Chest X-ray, PA view. Patient: 36 years old, sex F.
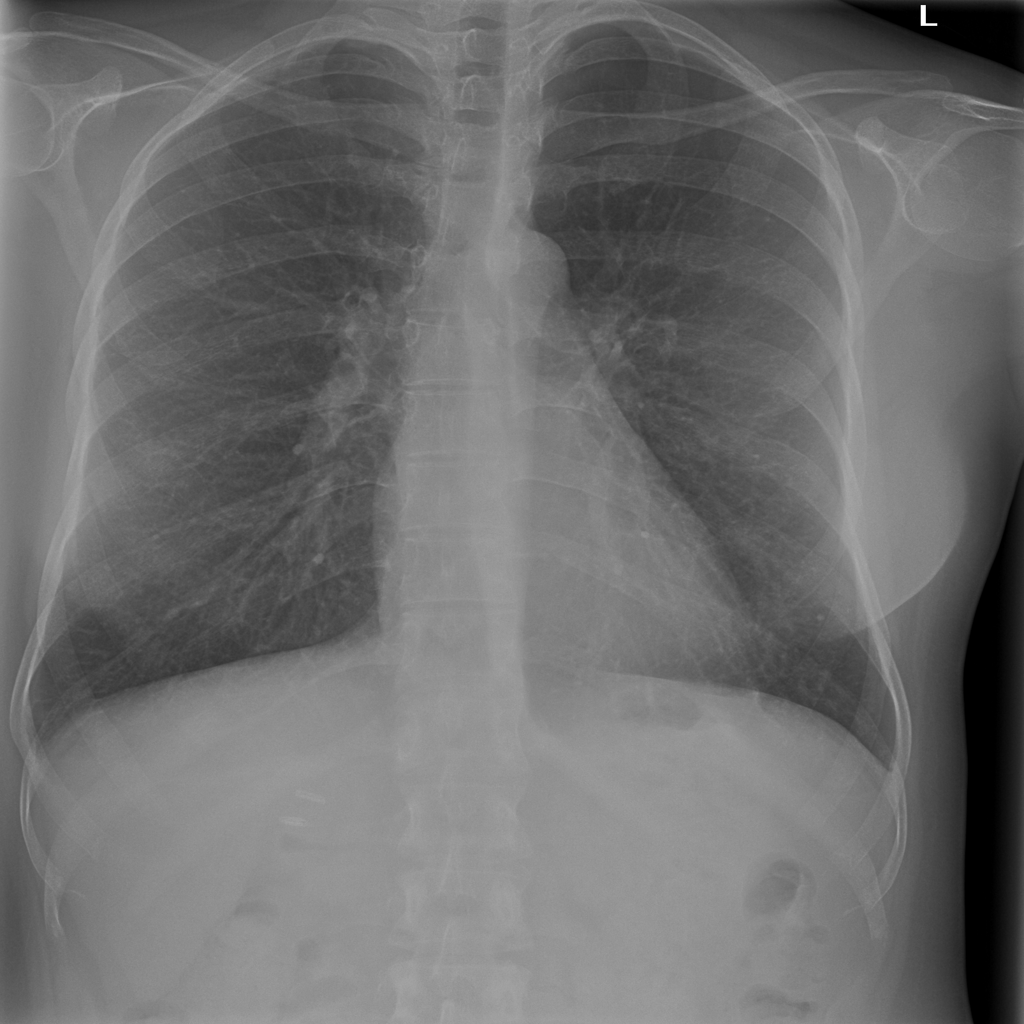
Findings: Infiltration